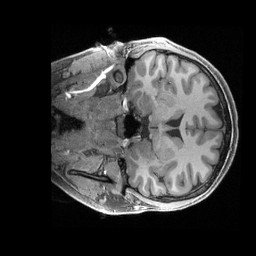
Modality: T1w
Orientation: coronal
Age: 20
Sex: male
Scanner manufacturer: siemens
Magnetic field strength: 3 T
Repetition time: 2.4 s
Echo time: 0.00228 s